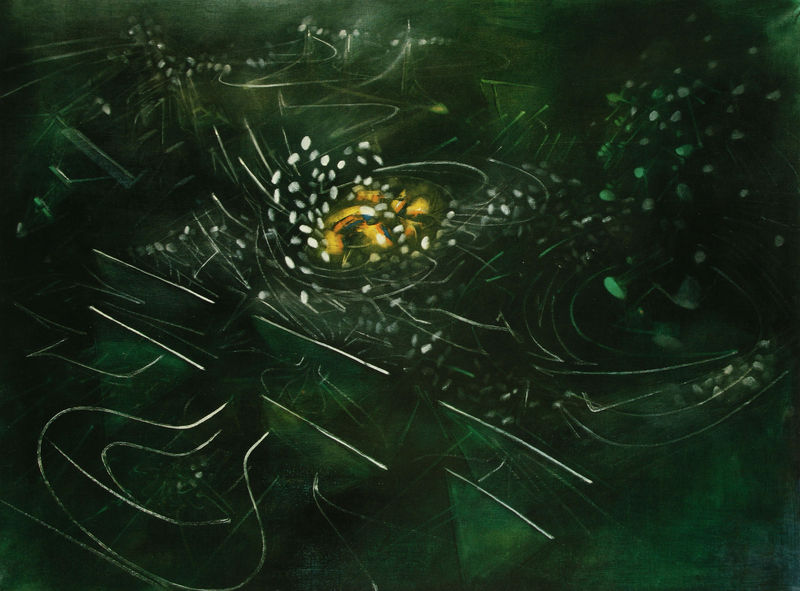
Titel: Etre en situation, In der Lage sein
Künstler: Roberto Matta
Standort: Paris
Institution: Musée National d'Art Moderne - Centre Georges Pompidou
Schlagwörter: blau, dunkel, gemälde, meer, schatten, wasser, weiß, gelb, grün, see, teich, bewegung, blume, blumen, geschwungen, lichter, schwarz, gras, tier, muster, steine, bild, nass, natur, gewässer, boden, pflanze, pflanzen, wald, rund, wellen, düster, abstrakt, dunkelgrün, formen, linien, striche, punkte, linie, moos, punkt, tupfer, leben, seerose, weich, all, samen, gesschwungen